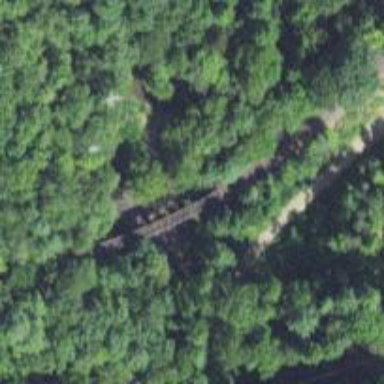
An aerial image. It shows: Preserved railway bridge with rail tracks.